Question: I am wondering if there exist libraries that could help me draw such figures on screen quickly using JAVA.

The dataset and number of nodes etc need to be parametrized.
If no such libraries exist, which tools in Swing would get me started. I want a quick and dirty way to represent this information.
Edit :
Also it would help if you could tell me what to search on google to get results for such a tailored query.
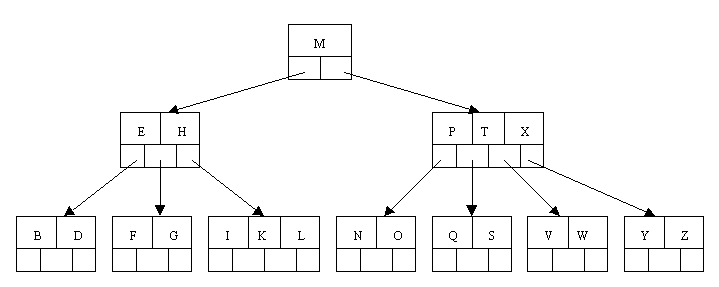
Answer: You can call <URL>.
Customizing <URL> if you just want a quick test.